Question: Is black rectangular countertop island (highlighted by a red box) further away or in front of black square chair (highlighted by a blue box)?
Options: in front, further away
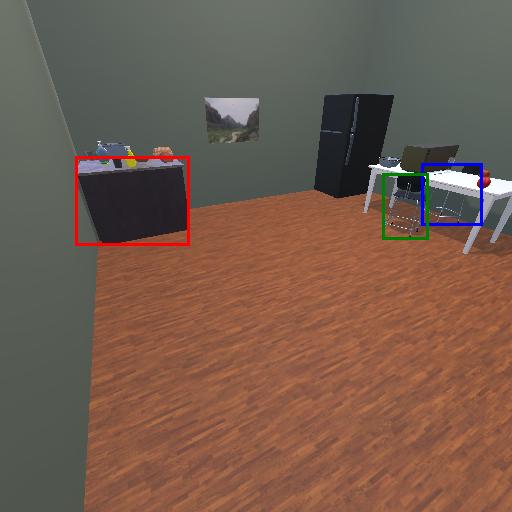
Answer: in front